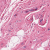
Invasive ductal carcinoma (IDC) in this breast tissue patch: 0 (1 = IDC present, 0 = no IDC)